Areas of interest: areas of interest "Nantong Yangtze River Golf Club"
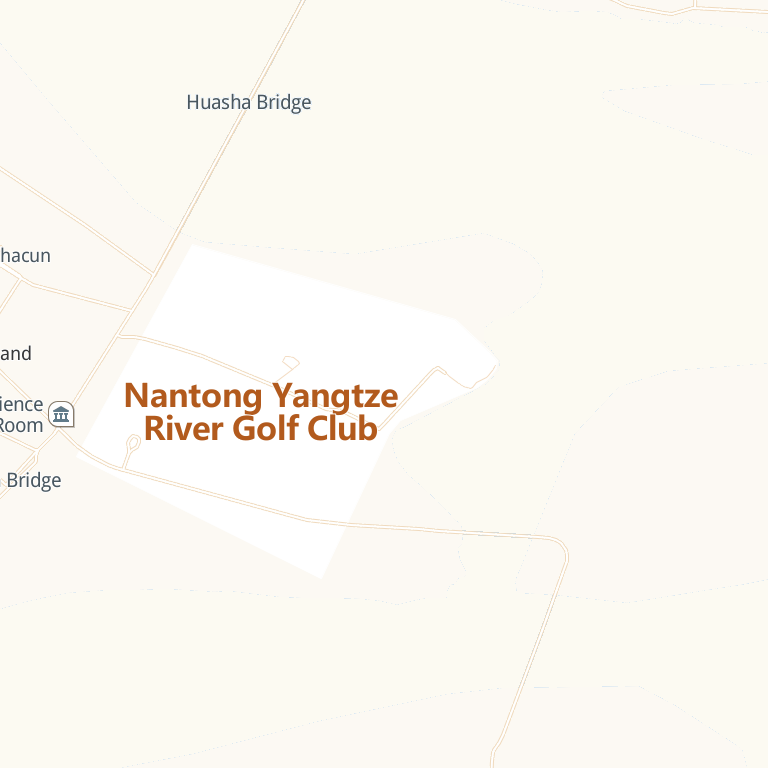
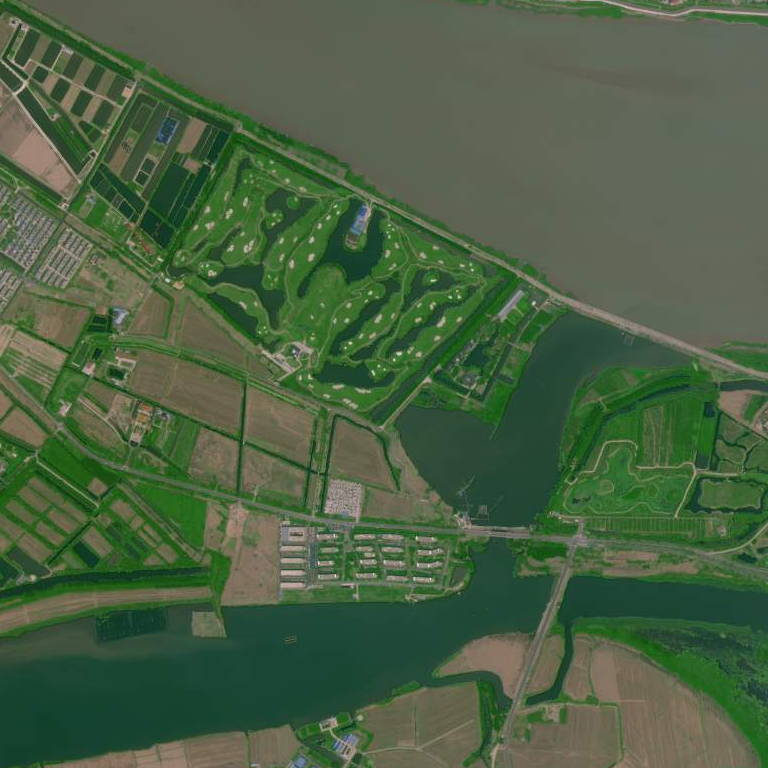